Question: I have an audit trailing system in my project from <URL>.
As you can see on this image it records the - which is the table name, and the - which is the primary key
I would like to associate the audit records with the tables it had recorder, then query the result in linq to sql. But the problem is if the audit table has record for and record for it will never know just by the primary key, where does the record belong, thus i need to use the table name as part of the key.
So the question is: Is it possible to create a relation that will have a composite primary key that contains the table name in it?
'''
AuditRecord to Orders
AuditRecord to Products
'''
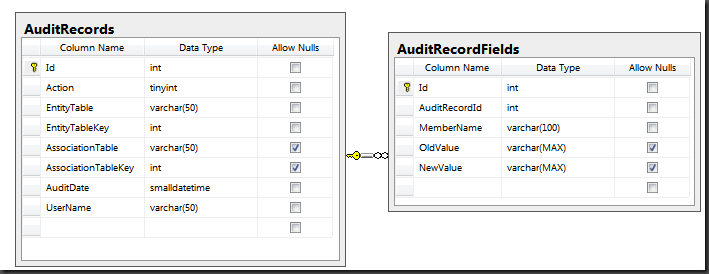
Answer: You could do it, but I would recommend a bit different approach.
Don't use char/varchars/nvarchar in your PK/FK, it bloats the index. I would rather create another table that will hold TableId/TableName pairs of all your tables (you can use sys.tables.object_id for your id if you wish) and have a FK in AuditRecords to it. Then establish composite key between AuditRecords and AuditRecordFields (Id, TableId).
Another thing:
- -
EDIT:
If you like to access audit records from each object, you can create a base class for your audited objects and implement following method (beware, it's untested):
'''
public IQueryable<AuditRecord> AuditRecords
{
get
{
MyContext ctx = new MyContext();
var ars = from ar in ctx.AuditRecords
where ar.EntityTable.Equals(this.GetType().Name)
select ar;
return ars;
}
}
'''